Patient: sex M, age 31
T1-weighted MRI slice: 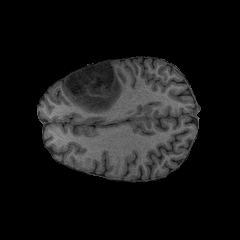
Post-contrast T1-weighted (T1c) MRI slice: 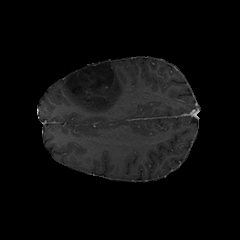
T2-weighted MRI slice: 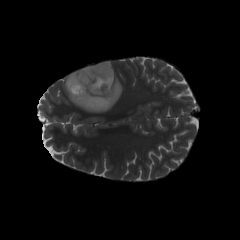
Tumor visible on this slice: yes
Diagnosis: Astrocytoma, IDH-mutant
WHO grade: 2